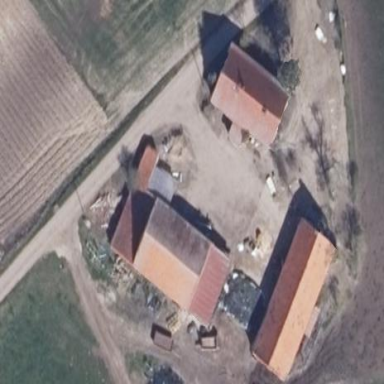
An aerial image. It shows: Farmyard area.